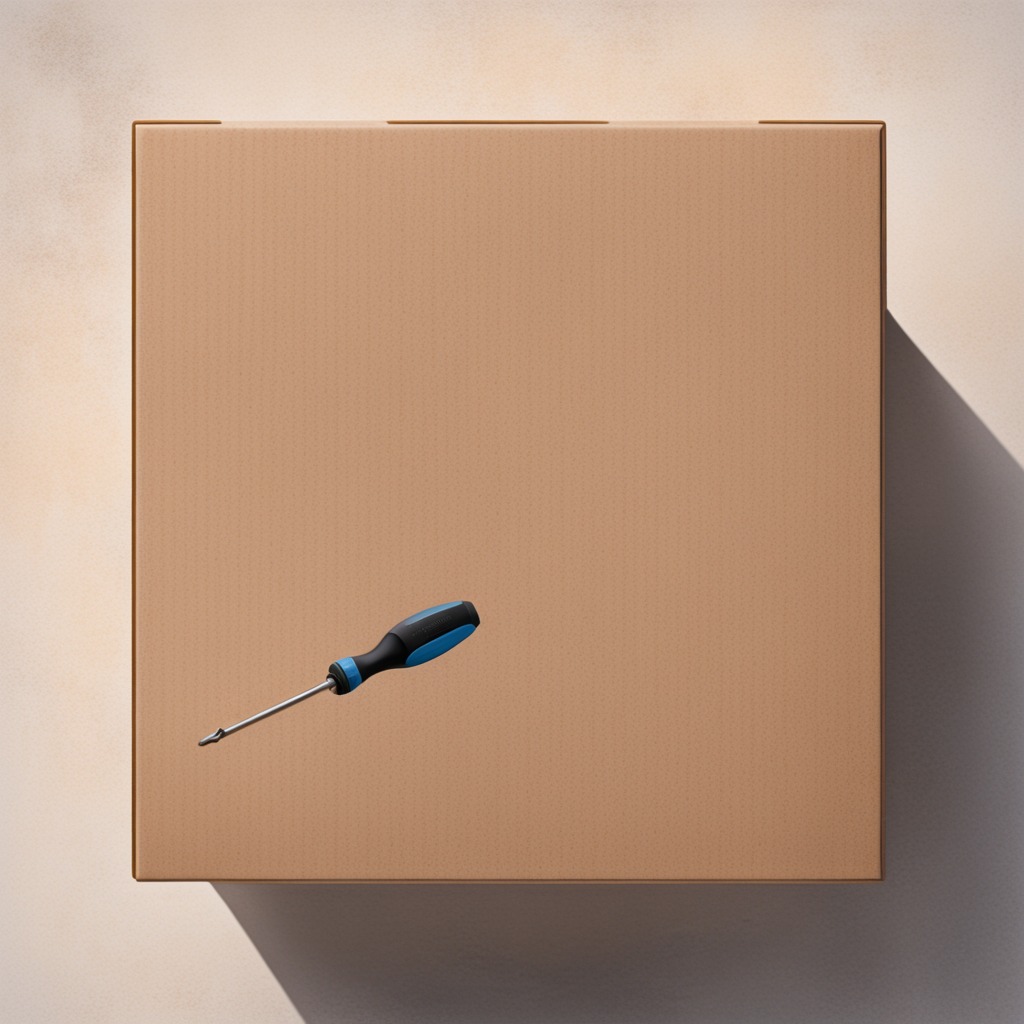
A screwdriver is lying on the cardboard box surface.